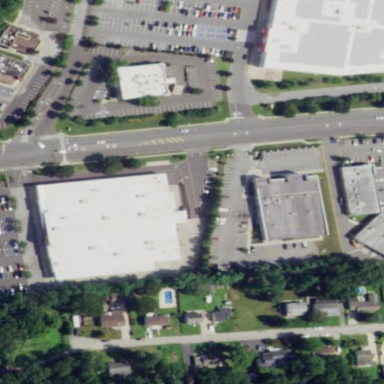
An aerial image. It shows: Retail area.